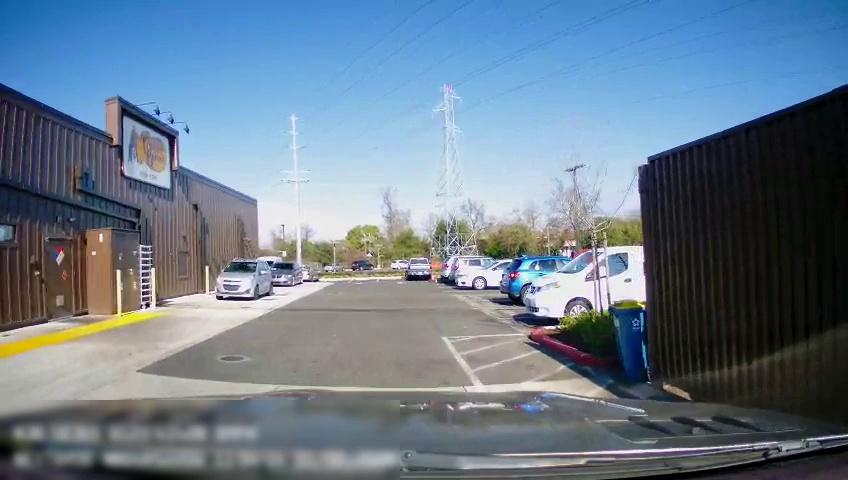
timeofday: Day
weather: Sunny
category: Drivable Space
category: Vehicles | Van
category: Vehicles | Car
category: Vehicles | Car
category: Vehicles | Car
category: Vehicles | SUV
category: Vehicles | Truck
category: Vehicles | Car
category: Vehicles | SUV
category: Vehicles | Car
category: Vehicles | Car
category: Vehicles | Car
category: Vehicles | Van